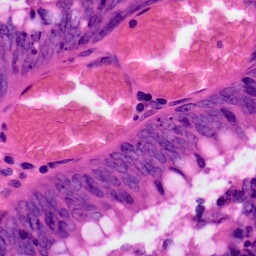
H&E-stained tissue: Colon